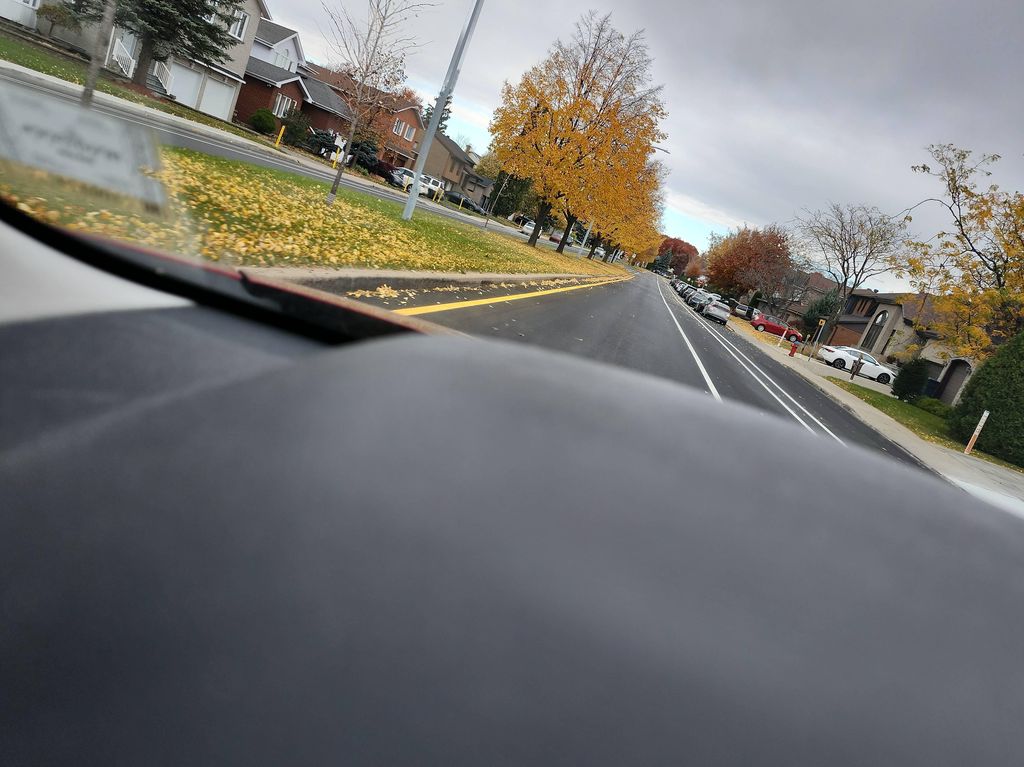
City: montreal